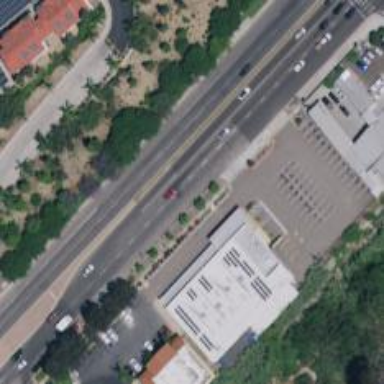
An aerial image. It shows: Commercial building.